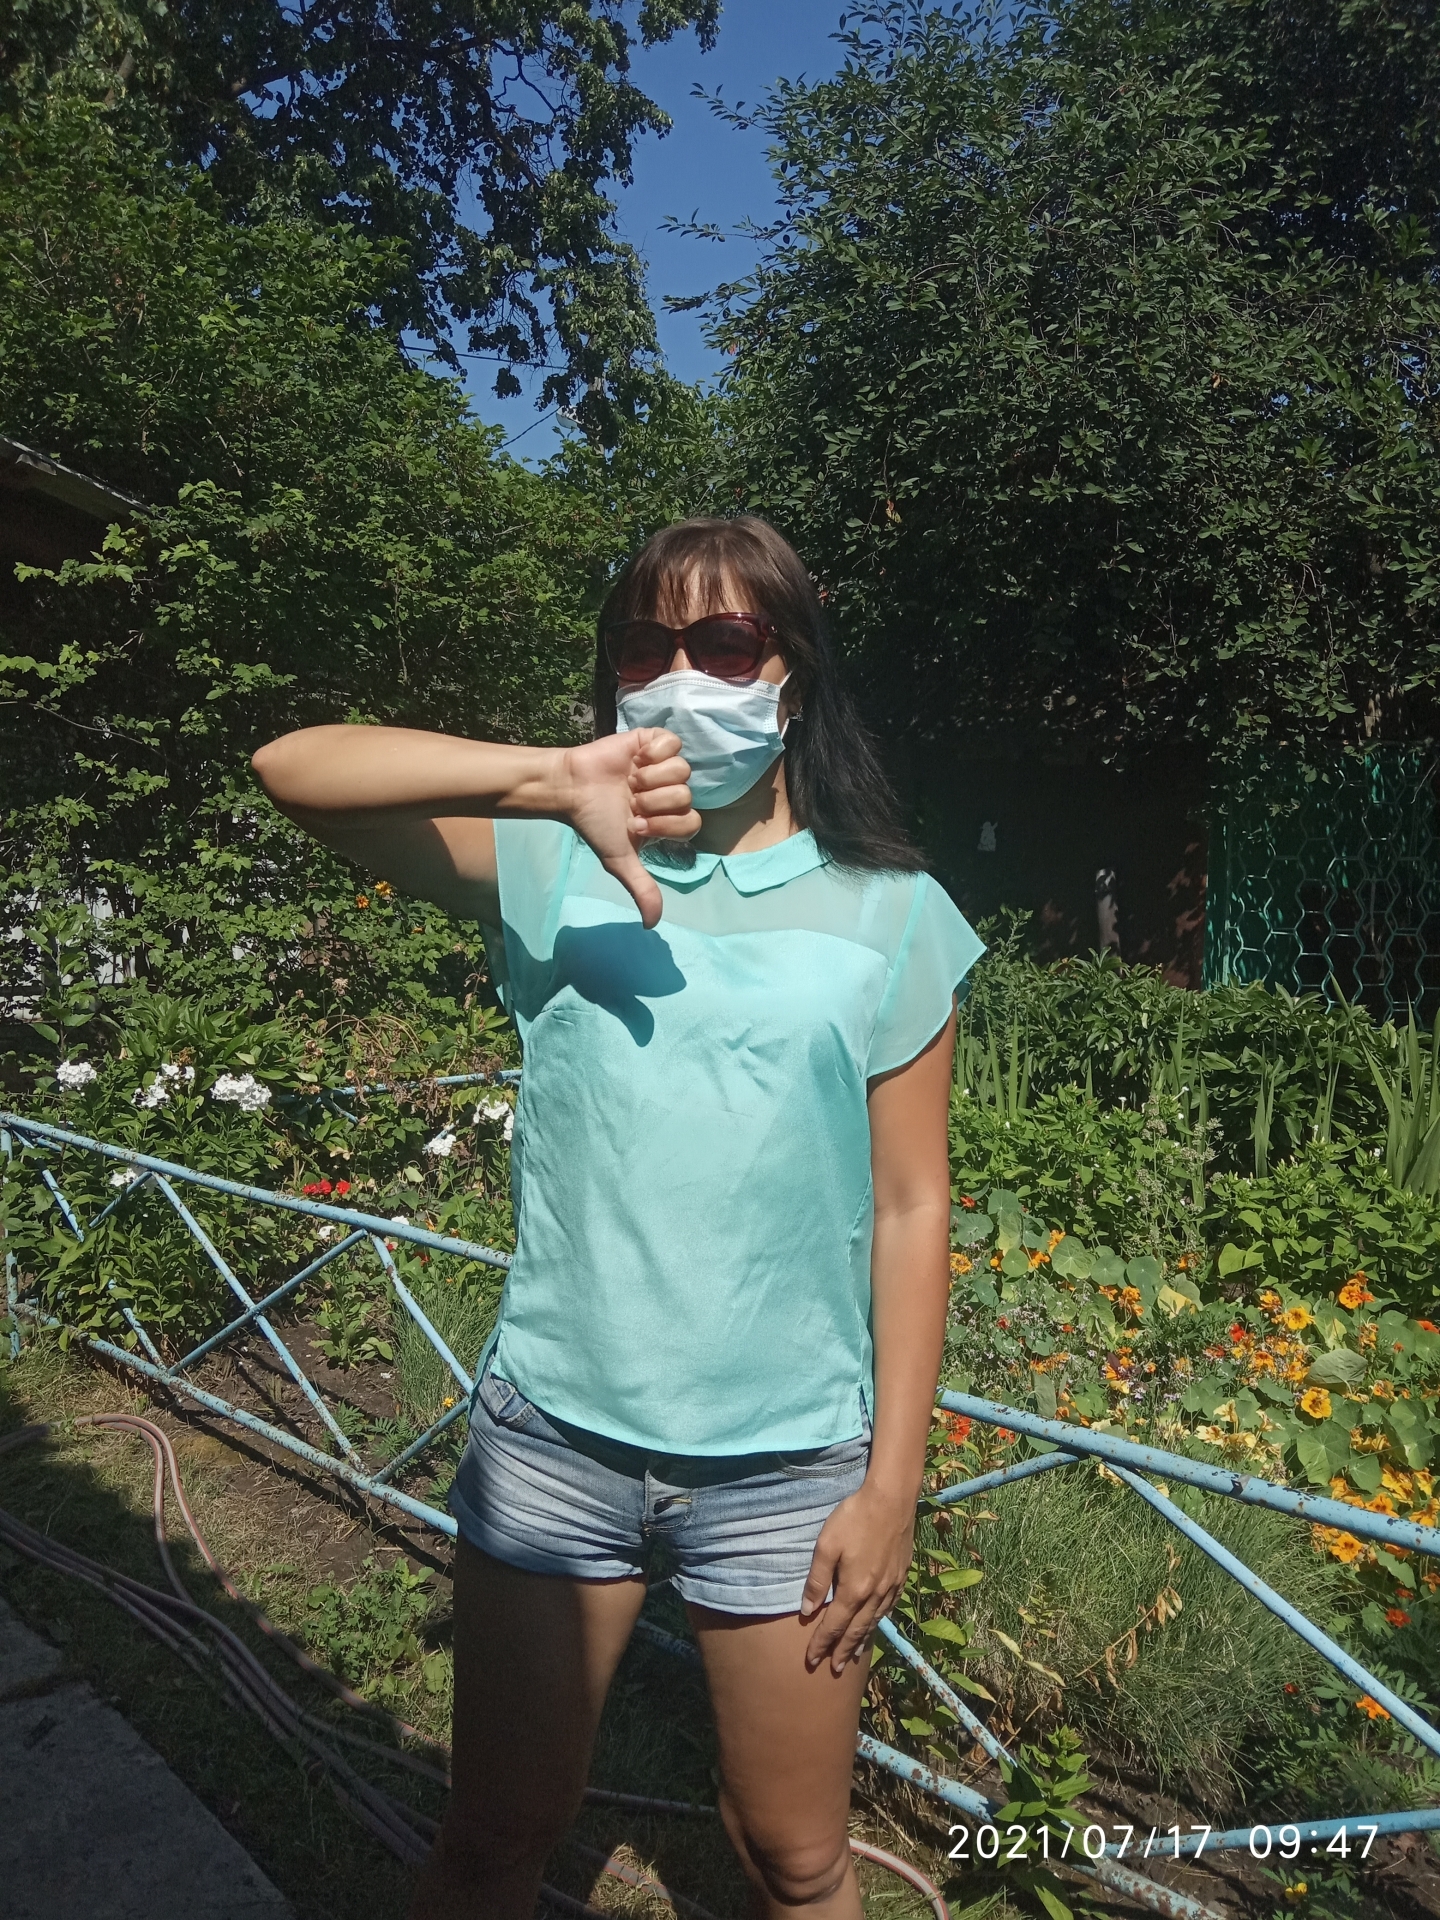
Label: clear